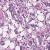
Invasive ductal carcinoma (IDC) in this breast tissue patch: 1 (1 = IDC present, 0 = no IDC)